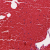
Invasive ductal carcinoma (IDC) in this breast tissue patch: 0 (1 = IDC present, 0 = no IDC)